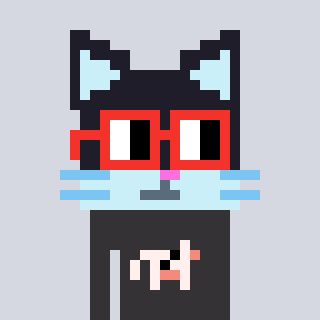
a pixel art character with square red glasses, a cat-shaped head and a grayscale-colored body on a cool background